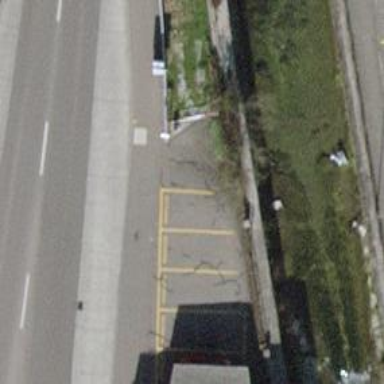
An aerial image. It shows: Bus stop with platform for public transport.